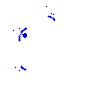
Particle: pion